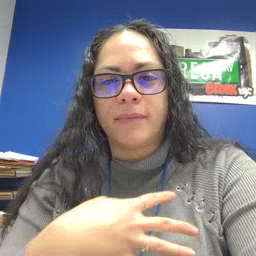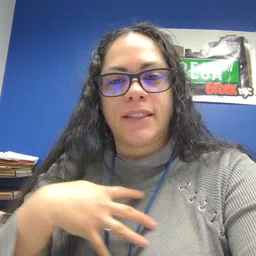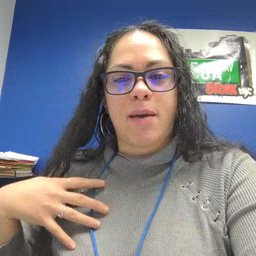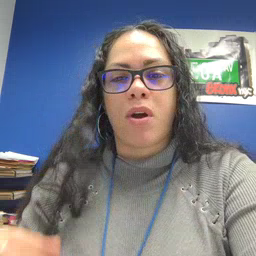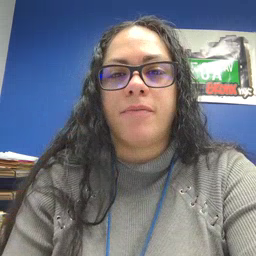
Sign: zebra